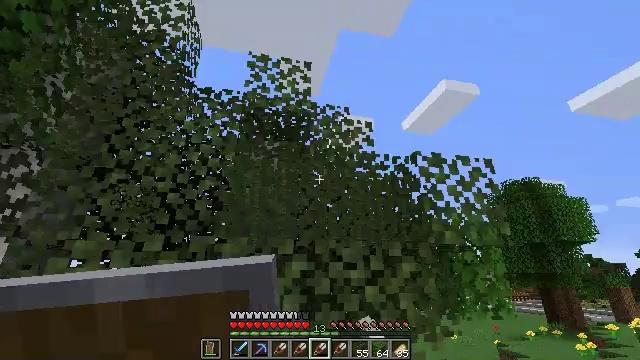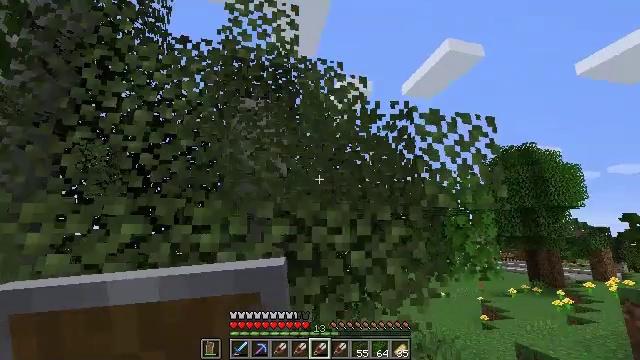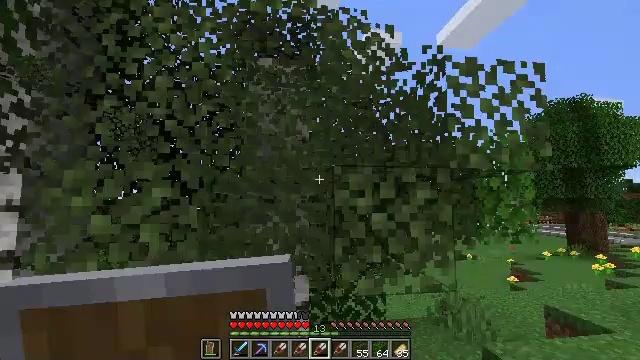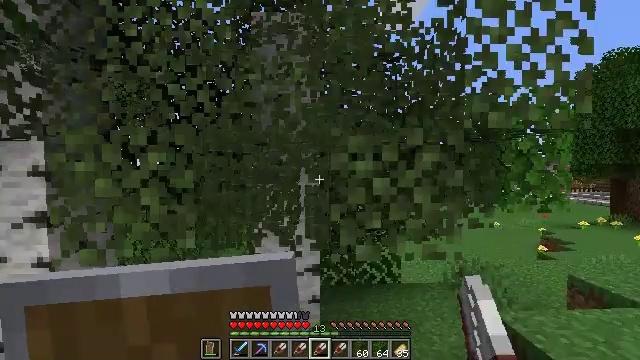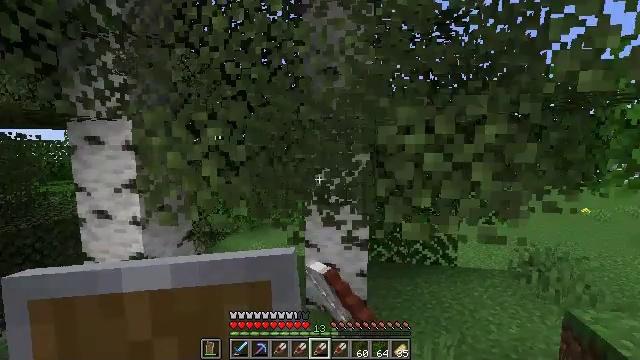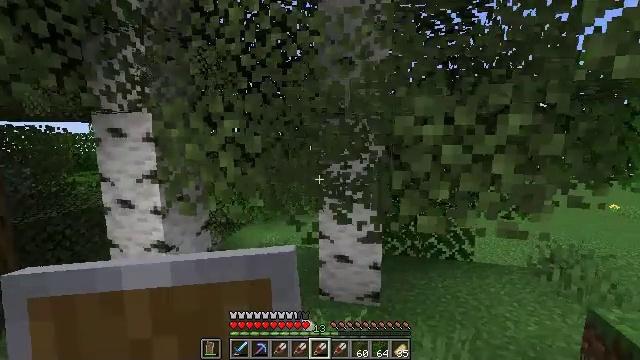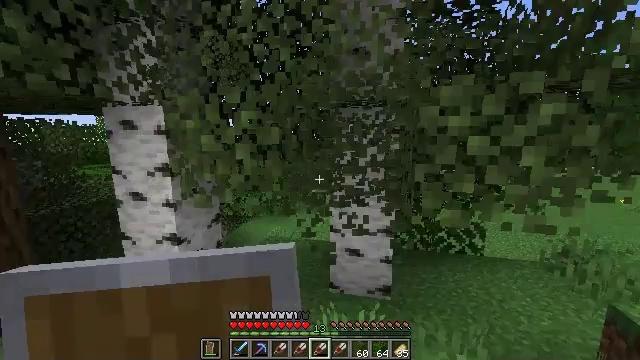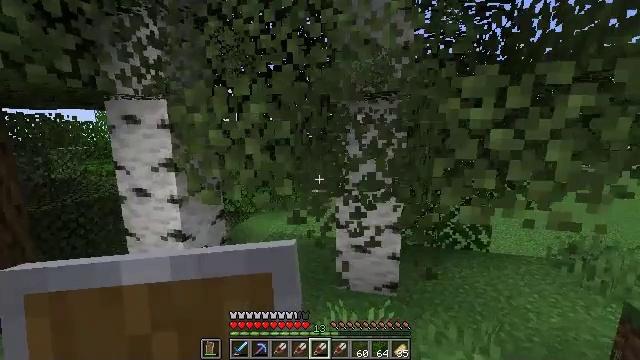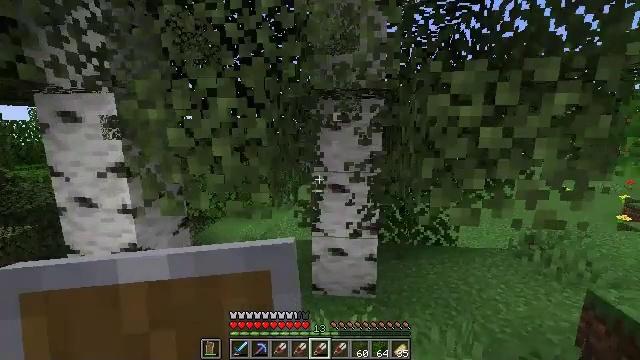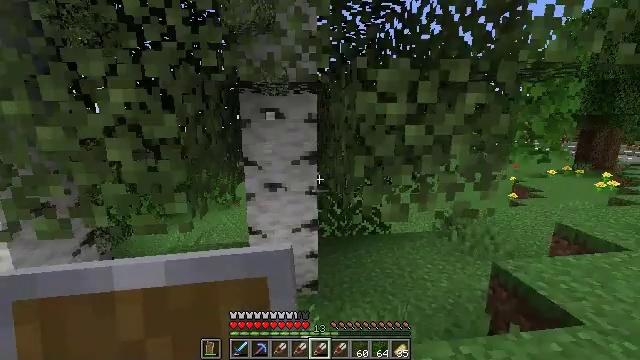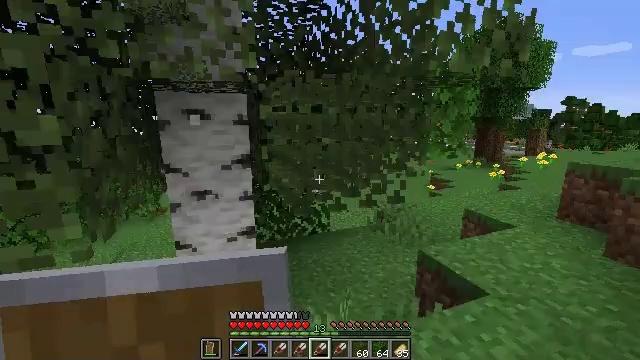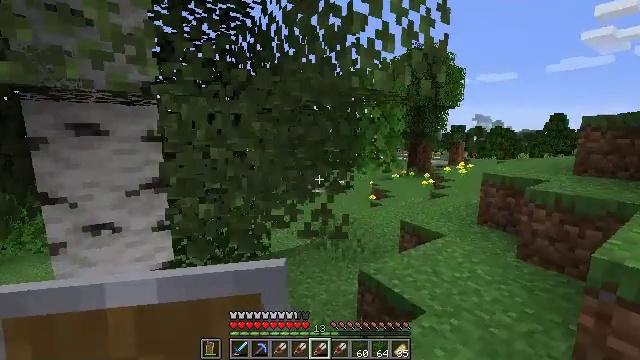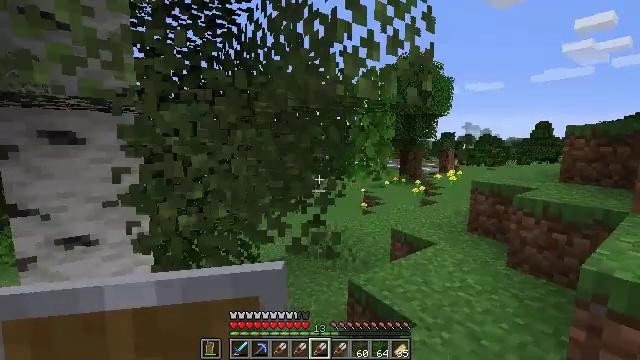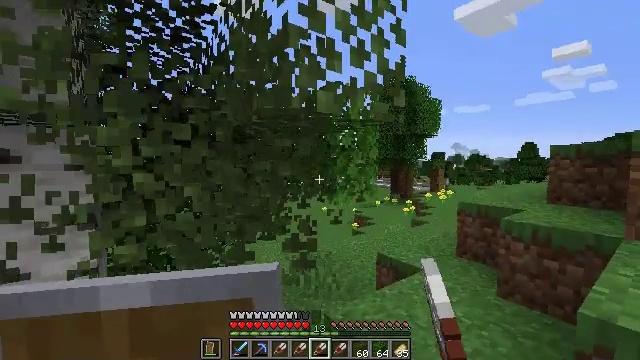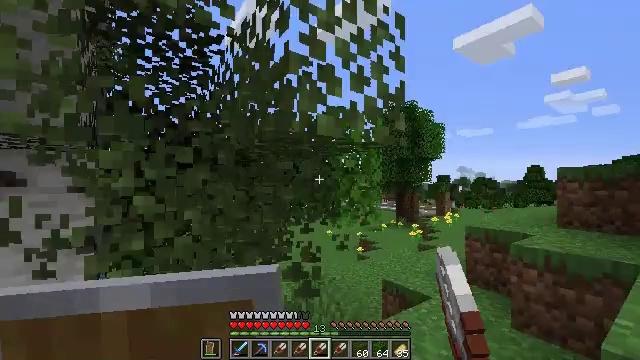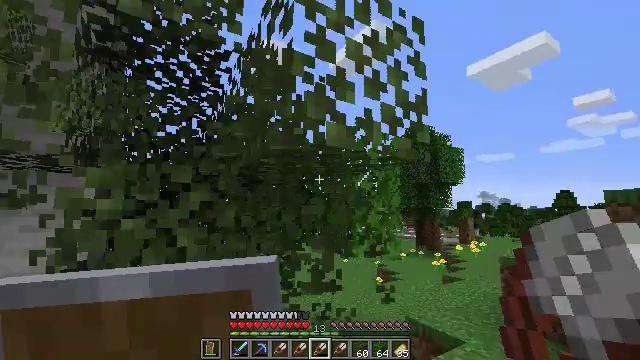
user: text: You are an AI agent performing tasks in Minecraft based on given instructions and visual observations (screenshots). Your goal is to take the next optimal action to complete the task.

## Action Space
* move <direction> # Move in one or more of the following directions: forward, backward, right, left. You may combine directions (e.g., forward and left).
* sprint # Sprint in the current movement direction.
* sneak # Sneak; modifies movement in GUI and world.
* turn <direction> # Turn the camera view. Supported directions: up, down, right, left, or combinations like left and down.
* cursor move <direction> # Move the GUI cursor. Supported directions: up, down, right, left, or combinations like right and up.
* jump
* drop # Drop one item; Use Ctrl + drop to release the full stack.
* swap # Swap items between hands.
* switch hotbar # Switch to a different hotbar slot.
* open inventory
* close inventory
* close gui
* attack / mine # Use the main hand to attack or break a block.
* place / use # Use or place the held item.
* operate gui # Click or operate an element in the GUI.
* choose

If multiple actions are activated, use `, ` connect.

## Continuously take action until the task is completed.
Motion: motion action
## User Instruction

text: Remove birch leaves from trees.
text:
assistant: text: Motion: move forward and move right, turn down, attack / mine
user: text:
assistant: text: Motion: move right, turn left and down, attack / mine
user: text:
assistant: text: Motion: move right, turn left and down, attack / mine
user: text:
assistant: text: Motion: move right, turn left and down, attack / mine
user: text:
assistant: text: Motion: move left, turn left and down, attack / mine
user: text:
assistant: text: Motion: move forward and move left, turn down, attack / mine
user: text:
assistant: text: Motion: move forward and move left, turn down, attack / mine
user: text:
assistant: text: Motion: move forward and move right, turn right, attack / mine
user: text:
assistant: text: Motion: move forward and move right, turn right and down, attack / mine
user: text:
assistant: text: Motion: move forward and move right, turn right, attack / mine
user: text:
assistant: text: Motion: move forward and move right, turn right and up, attack / mine
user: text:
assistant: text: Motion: move forward and move right, turn right and up, attack / mine
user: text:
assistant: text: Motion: move forward and move right, turn right and up, attack / mine
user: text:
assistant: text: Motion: move forward and move right, turn left and up, attack / mine
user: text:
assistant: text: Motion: move left, turn left and up, attack / mine
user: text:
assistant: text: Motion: move left, turn left and up, attack / mine
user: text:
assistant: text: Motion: move left, turn left and up, attack / mine
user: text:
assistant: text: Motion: move left, turn left and up, attack / mine
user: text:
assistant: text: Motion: move left, turn left and up, attack / mine
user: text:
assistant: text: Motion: move left, turn left, attack / mine
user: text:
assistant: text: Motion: move left, turn left, attack / mine
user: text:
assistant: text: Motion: move left, turn left and down, attack / mine
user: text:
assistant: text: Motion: move left, turn left, attack / mine
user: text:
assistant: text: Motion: move left, attack / mine
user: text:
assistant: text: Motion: move left, attack / mine